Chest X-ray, AP view. Patient: 36 years old, sex F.
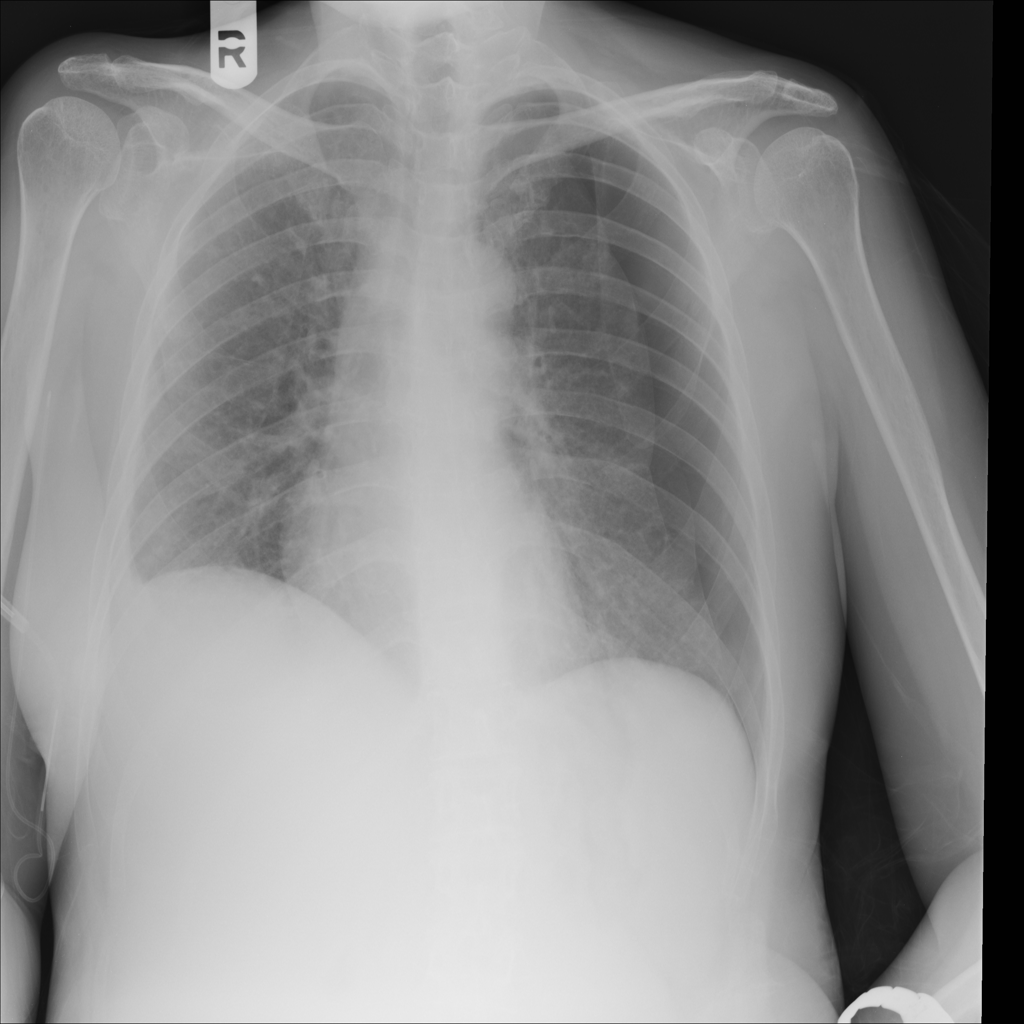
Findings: Pleural_Thickening, Pneumothorax